Interaction volume radius: 5 \u00c5
Interaction volume height: 30 \u00c5
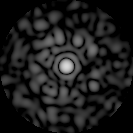
Disorder parameter: 0.8176